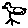
Label: bird